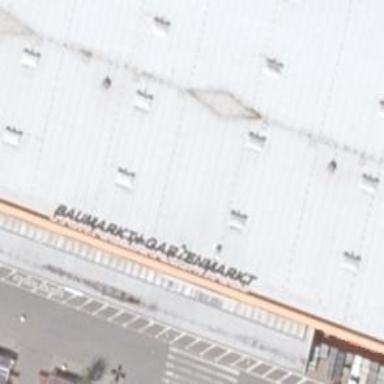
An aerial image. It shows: Bakery.